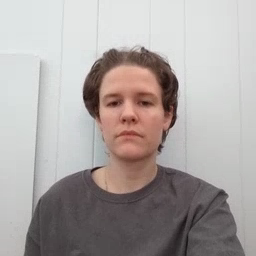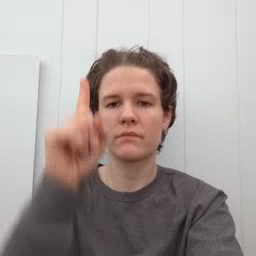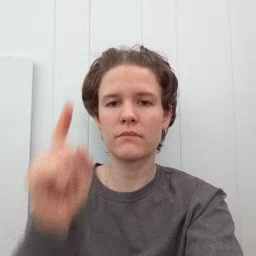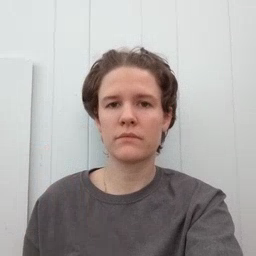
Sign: up